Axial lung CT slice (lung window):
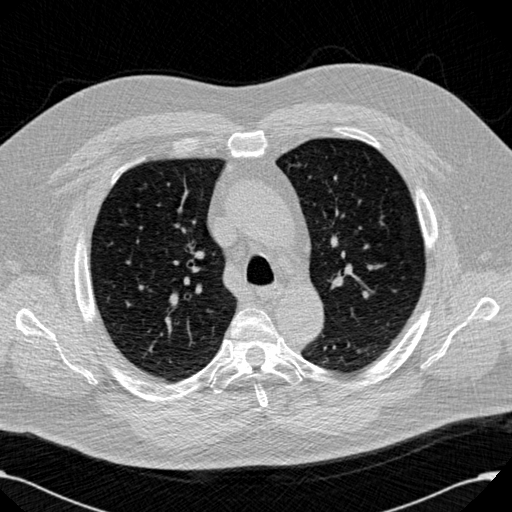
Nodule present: no